【题型】填空题　【知识点】平面几何　【难度】easy
如图, 四边形 $ABCD \sim$ 四边形 $EFGH$, $\angle A = 80^\circ$, $\angle F = 70^\circ$, $\angle G = 90^\circ$, 则 $\angle D = \underline{\quad }$。

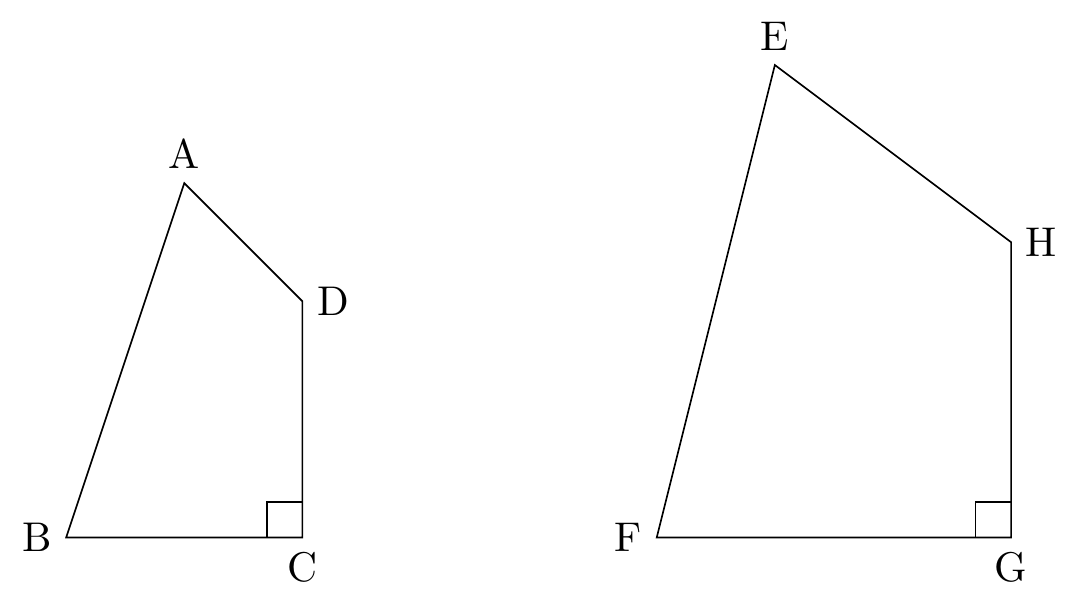
【解答】
解：$\because$ 四边形 $ABCD \sim$ 四边形 $EFGH$,

$\therefore \angle F = \angle B = 70^\circ$, $\angle G = \angle C = 90^\circ$,

$\because \angle A = 80^\circ$,

$\therefore \angle D = 360^\circ - \angle A - \angle B - \angle C = 120^\circ$,

故答案为：$120^\circ$。